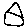
Label: house